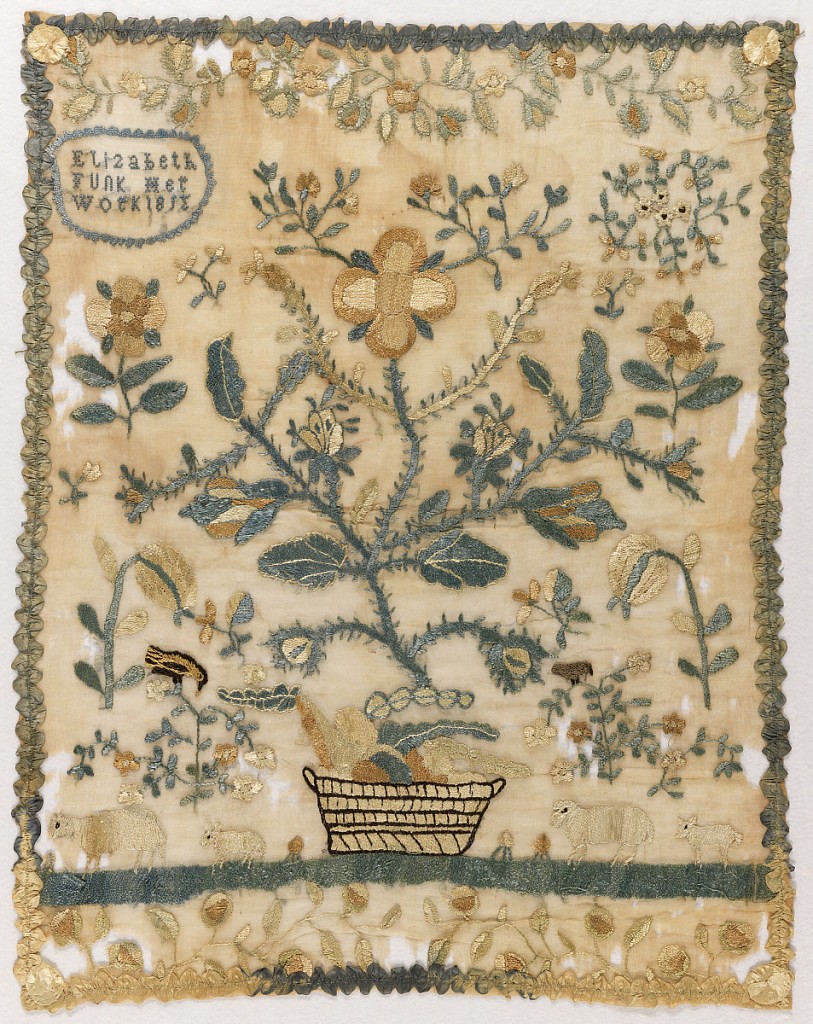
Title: Sampler
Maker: Elizabeth Funk, American
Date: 1813
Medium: silk embroidery on linen foundation Technique: embroidered in satin and cross stitches on plain weave foundation
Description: The field is dominated by a large flowering plant growing out of a basket, surrounded by small floral motifs and sheep. With a floral vine border at the top and bottom. The edges are trimmed with gathered blue ribbon, with ribbon rosettes in each corner. In the upper left corner, a small oval contains the inscription.